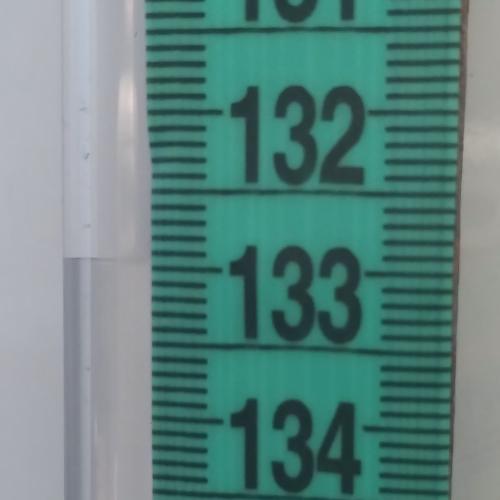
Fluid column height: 133.0 cm